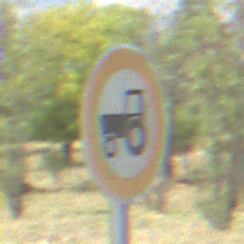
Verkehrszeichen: VerbotKraftfahrzeugeZuegeNichtSchneller25
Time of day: Midday
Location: Outdoor (Nature)
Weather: PartlyCloudy
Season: Autumn
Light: Natural